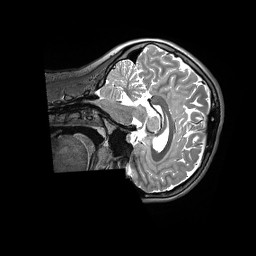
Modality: T2w
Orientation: sagittal
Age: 20
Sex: female
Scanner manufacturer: siemens
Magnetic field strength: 3 T
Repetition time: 3.2 s
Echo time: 0.408 s